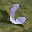
Label: 6